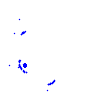
Particle: kaon